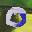
Label: 0